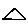
Label: triangle